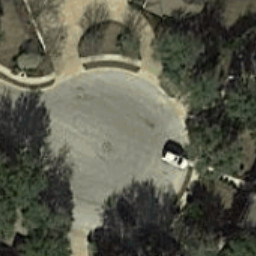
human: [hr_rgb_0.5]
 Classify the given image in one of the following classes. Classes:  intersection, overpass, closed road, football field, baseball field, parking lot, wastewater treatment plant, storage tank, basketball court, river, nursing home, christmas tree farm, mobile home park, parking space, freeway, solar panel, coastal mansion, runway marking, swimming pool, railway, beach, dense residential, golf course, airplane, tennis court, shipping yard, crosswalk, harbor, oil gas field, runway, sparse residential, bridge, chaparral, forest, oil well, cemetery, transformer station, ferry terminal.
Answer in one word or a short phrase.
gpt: closed road